Question: I opted to use the Raphael javascript library for its extensive browser support, but I'm having trouble getting the SVG to display properly in any browser, except for Chrome and Firefox. I've been scratching my head over this for a while now and would love to hear how I could make SVG work in a responsive layout.
display the SVG exactly as I'd like. It scales uniformly, maintains a correct aspect ratio and its parent's percentage given width.
maintains a correct aspect ratio, but does not properly scale with its parent.
scales properly with its parent in width, but not in height. The height, in relation to the parent container, is somehow set to a 100%.
'''
var menu = Raphael('menu', '100%', '100%');
menu.setViewBox('0', '0', '50', '50', true);
var menu_bg = menu.rect(0,0, 50, 50);
menu_bg.attr({
id : 'menu_bg',
'stroke-width' : '0',
'fill' : '#000'
});
'''
'''
* {
margin: 0;
padding: 0;
-moz-box-sizing: border-box;
box-sizing: border-box;
}
html, body {
height: 100%;
}
#menu {
width: 50%;
background: #60F;
padding: 2.5%;
}
#menu svg {
display: block;
width: 100%;
height: 100%;
max-height: 100%;
}
#text {
width: 50%;
background: #309;
padding: 2.5%;
color: #FFF;
}
'''
'''
<div id="menu"></div>
<div id="text">
Filler text
</div>
'''
- <URL>

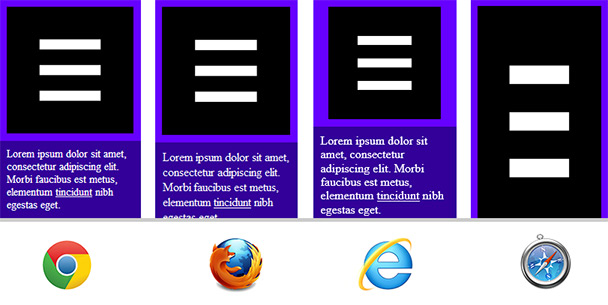
Answer: You can add these properties to your SVG tag - '<svg viewBox="0 0 300 329" preserveAspectRatio="xMidYMid meet">' to preserve aspect ratio.
Taken from the article I read that in...
> To preserve the aspect ratio of the containing element and ensure that
is scales uniformly, we include the viewbox and preserveAspectRatio
attributes.The value of the viewbox attribute is a list of four space- or
comma-separated numbers: min-x, min-y, width and height. By defining
the width and height of our viewbox, we define the aspect ratio of the
SVG image. The values we set for the preserveAspectRatio attribute --
300 x 329 -- preserve the aspect ratio defined in viewbox.
From <URL>.